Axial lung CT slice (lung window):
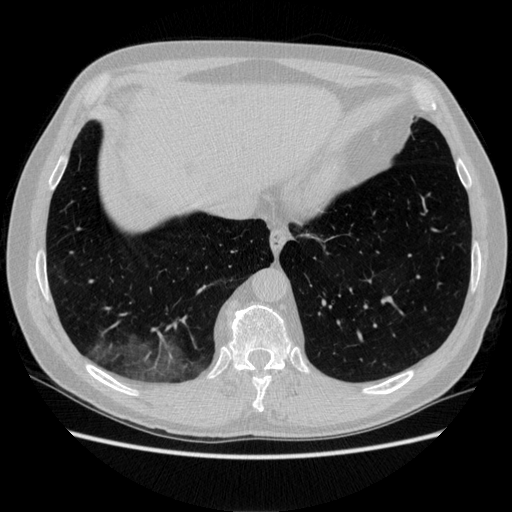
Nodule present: no